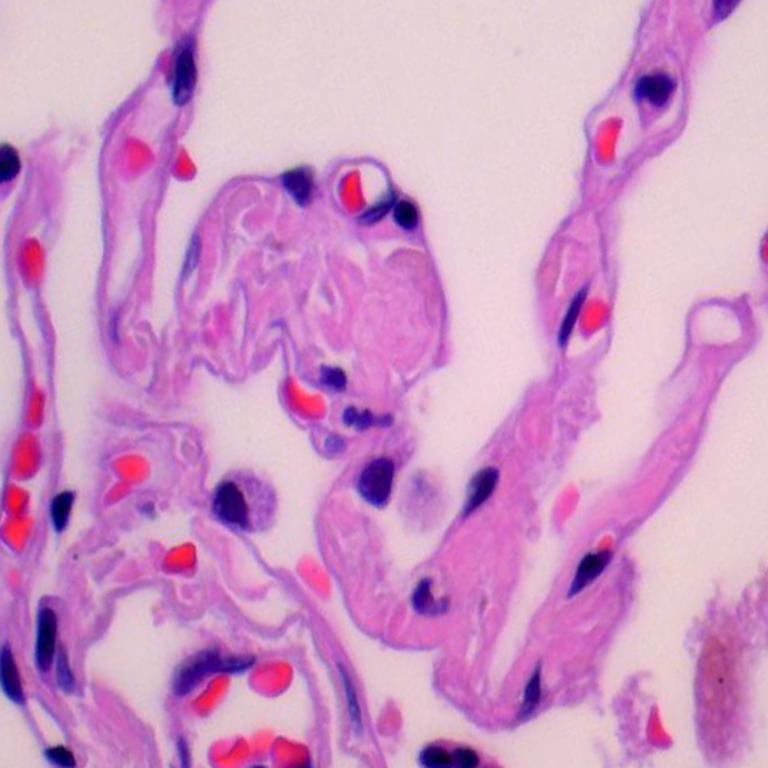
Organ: lung
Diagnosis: benign